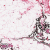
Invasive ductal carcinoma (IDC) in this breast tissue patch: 0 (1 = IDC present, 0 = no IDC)